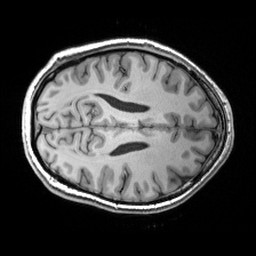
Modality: T1w
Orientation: axial
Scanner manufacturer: siemens
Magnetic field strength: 3 T
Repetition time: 2.53 s
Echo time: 0.00299 s